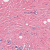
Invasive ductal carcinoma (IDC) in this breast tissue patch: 1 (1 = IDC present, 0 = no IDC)